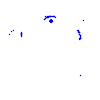
Particle: proton